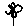
Label: flower